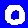
Digit: 0